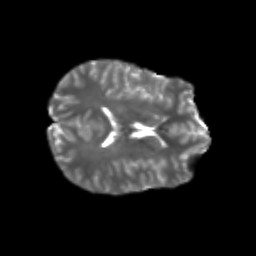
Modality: T2w
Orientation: axial
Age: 20
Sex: female
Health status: healthy
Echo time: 0.074 s